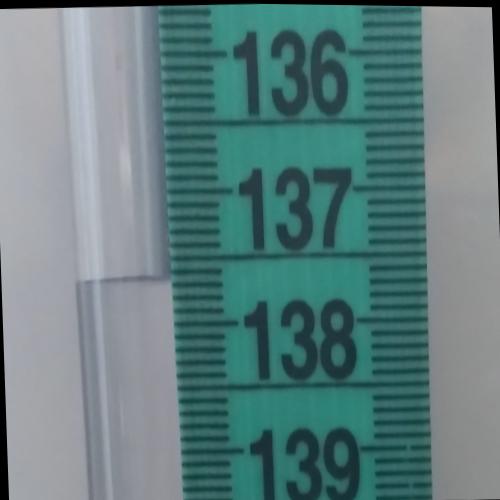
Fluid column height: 137.7 cm